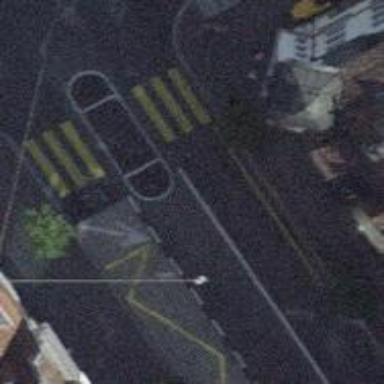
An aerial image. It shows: Uncontrolled zebra crossing with central island.